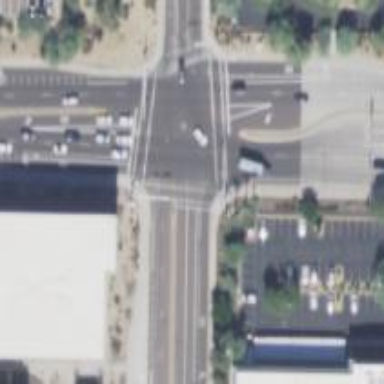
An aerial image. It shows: Solid stop line on the road.